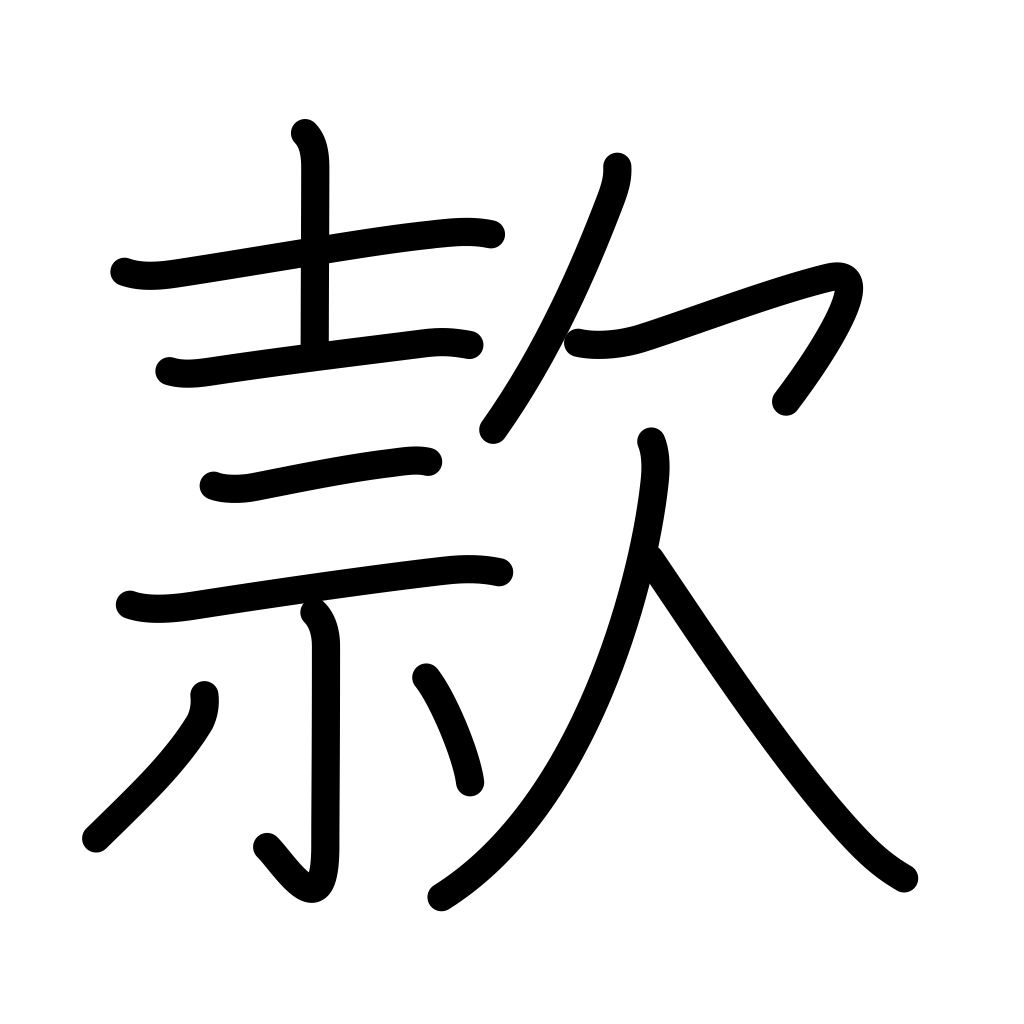
Meaning: goodwill, article, section, friendship, collusion